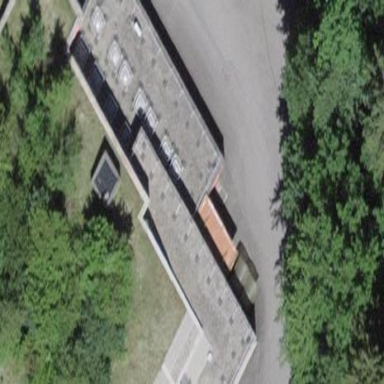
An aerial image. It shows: Government building.